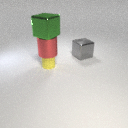
large green metal cube above small yellow rubber cylinder